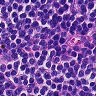
Metastatic tissue present: no